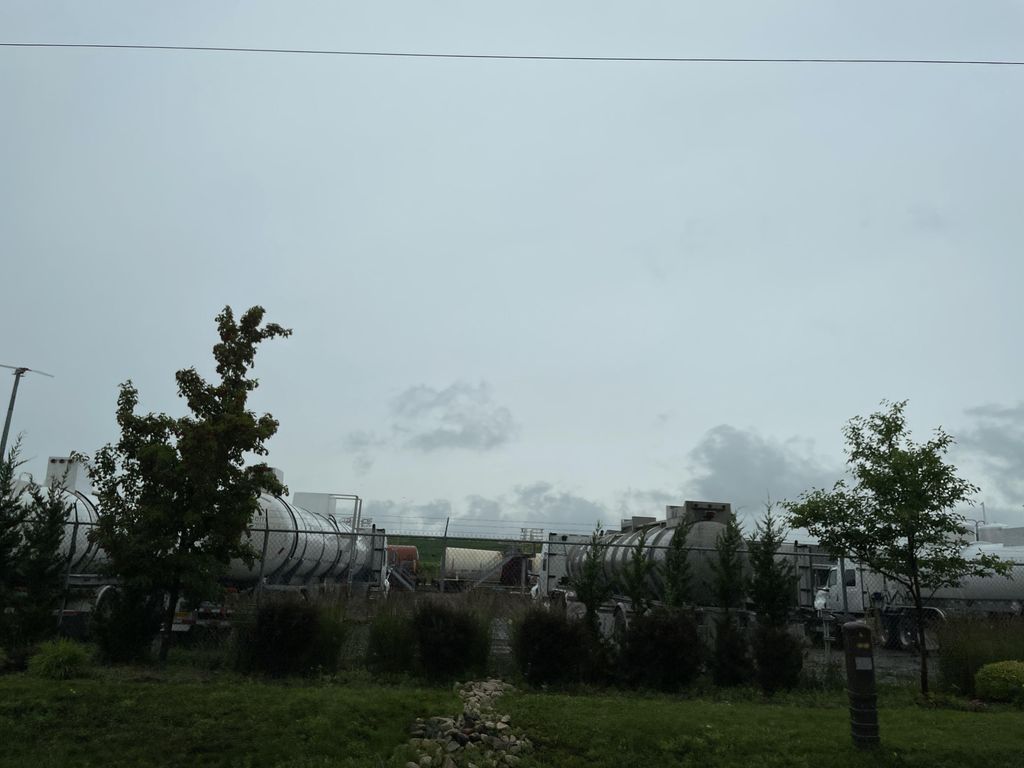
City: kitchener-waterloo